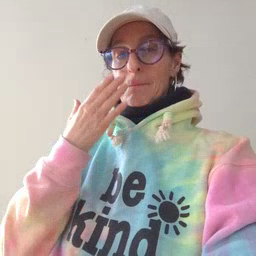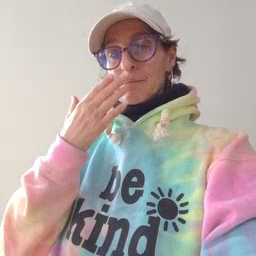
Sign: napkin